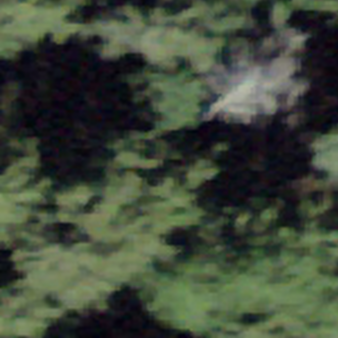
Label: other